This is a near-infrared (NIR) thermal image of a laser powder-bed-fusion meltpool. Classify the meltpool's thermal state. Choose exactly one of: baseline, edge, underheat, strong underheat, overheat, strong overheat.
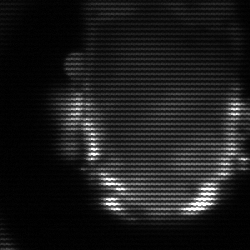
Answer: baseline